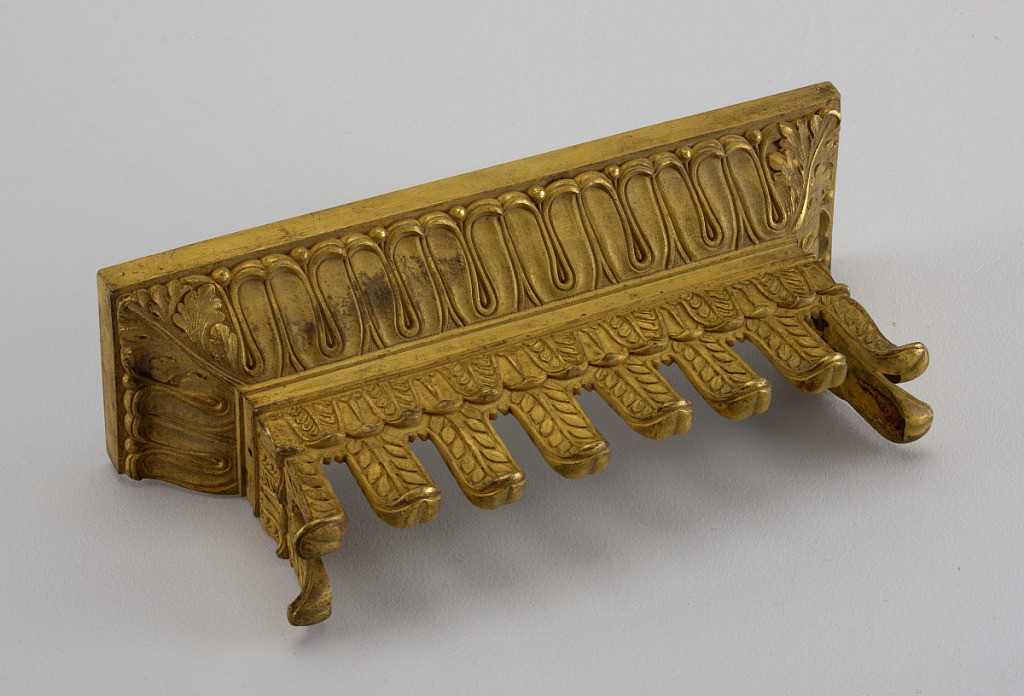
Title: Mount
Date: early 19th century
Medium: Gilt bronze
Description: Architectural or funiture cornice with lapped tongue decoration of acanthus corners over frieze of pendant tongues over cut-out with laurel decoration